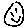
Label: smiley face